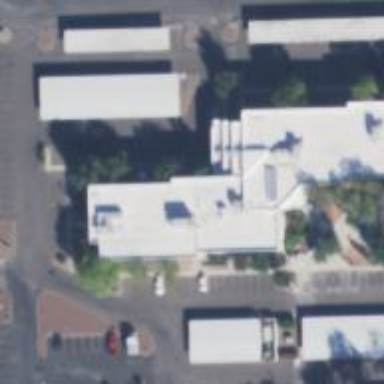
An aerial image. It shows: College building.